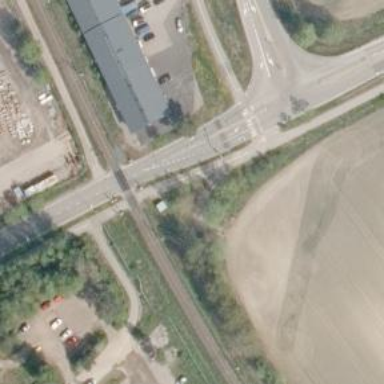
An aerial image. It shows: Continuous rail railway with electrified contact line.